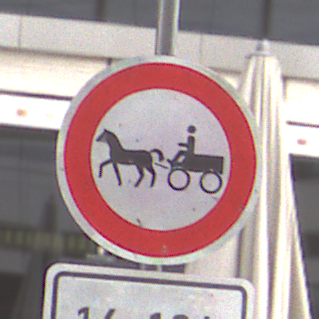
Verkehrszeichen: VerbotGespannfuhrwerke
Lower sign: ZeitangabenOhneBeschraenkungAufWochentage1
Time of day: Midday
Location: Outdoor (Urban)
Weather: Overcast
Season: NotSpecified
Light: Natural